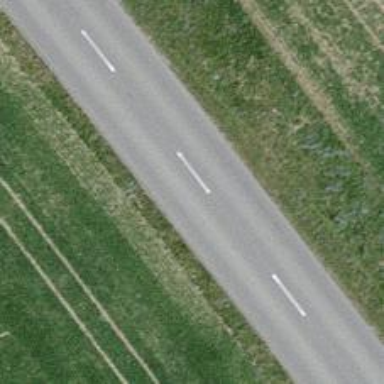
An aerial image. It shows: Tertiary road.